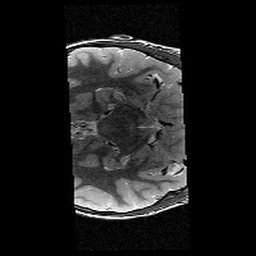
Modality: T2w
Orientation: axial
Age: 10
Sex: male
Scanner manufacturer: siemens
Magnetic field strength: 3 T
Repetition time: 9.23 s
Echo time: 0.067 s